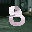
Label: 8